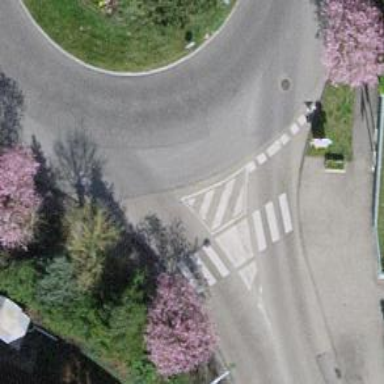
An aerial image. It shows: Tertiary road with asphalt surface leading to roundabout.